Field crop: maize
Growth stage: 2
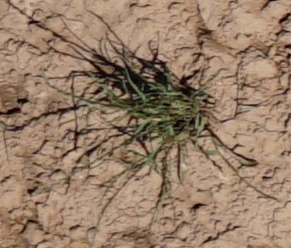
Species: lolium